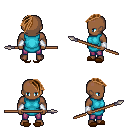
a pixel art fantasy rpg character, male body template, human, dark skin, teal tunic, magenta pants, brown long mohawk hairstyle, white cloth bracers, brown slippers, spear, four views (front, back, left, right), 2x2 character sprite sheet, small pixel art, hard edges, no anti-aliasing